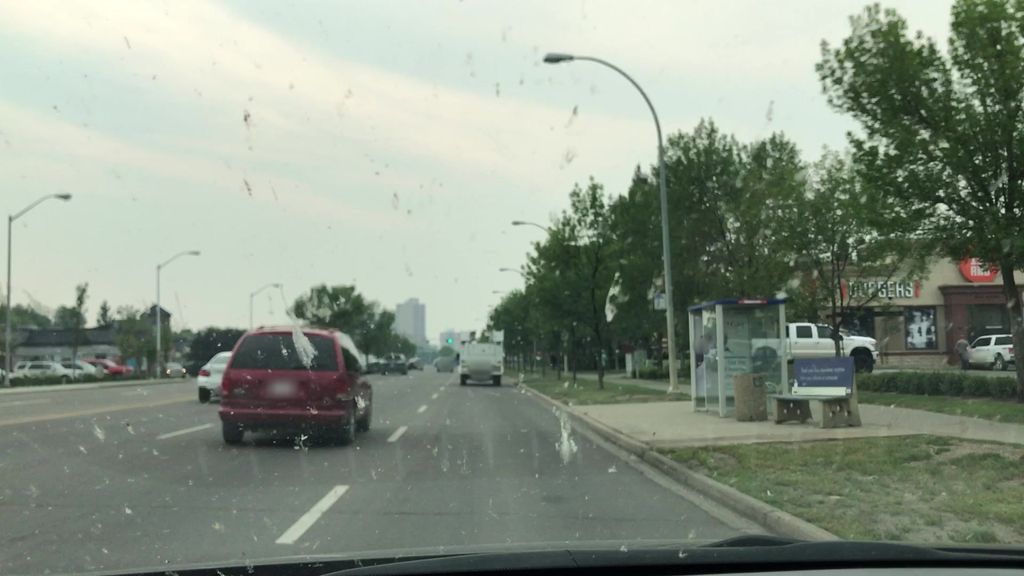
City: edmonton